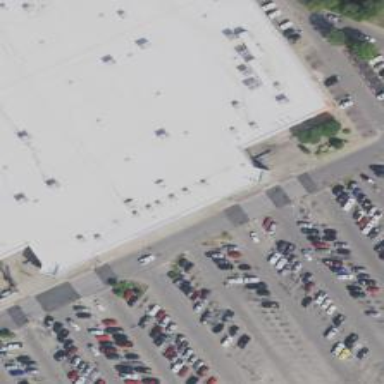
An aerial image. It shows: Parking space.